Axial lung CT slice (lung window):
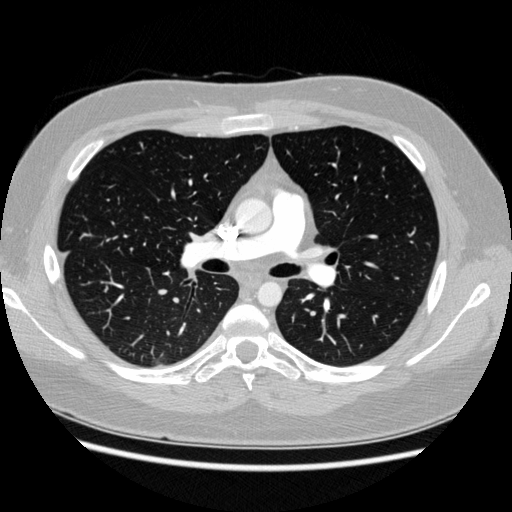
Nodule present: no